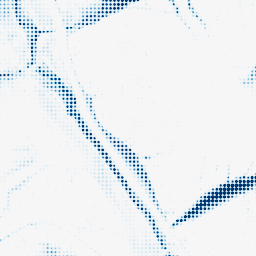
Category: morphological
Decomposition family: morphological_ellipse
Decomposition parameters: operation: closing
width: 30
height: 20
Upsampling method: sinc_hamming
Upsampling parameters: scale: 8
kernel_size: 4
Upsampling scale: 8